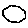
Label: hexagon